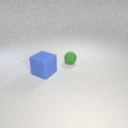
small green rubber sphere behind large blue rubber cube